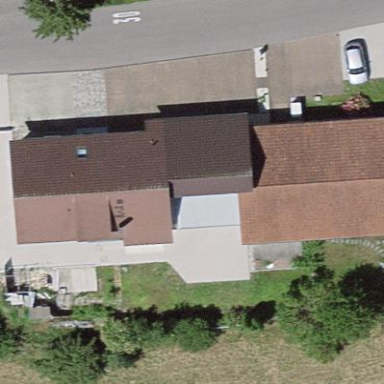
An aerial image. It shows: Office building with gabled roof.